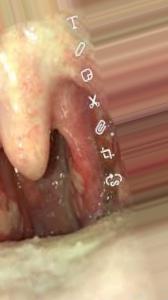
Condition: Mouth Ulcer